Question: I have examples. :)
The first, on Facebook: it's a triangle with drop-down menu . So, if I'll place cursor outside this menu, it will be hidden.
I made it (hide block 'onmouseover'), but when I'm placing cursor on child elements, 'mouseover' event triggers.
The second, vk.com boxes. If I'll click outside this box, it's will be hidden (if all inputs are empty).

I'm doing wrong:
'''
<div id="box_layer" onclick="this.style.display='none';">
<div id="box">Boxboxbox</div>
</div>
'''
For 1st, I've googled 'event.cancelBubble=true' (also 'e.stopPropagation()'), but I don't know, how to use it (because, how I'm doing it, it doesn't work).
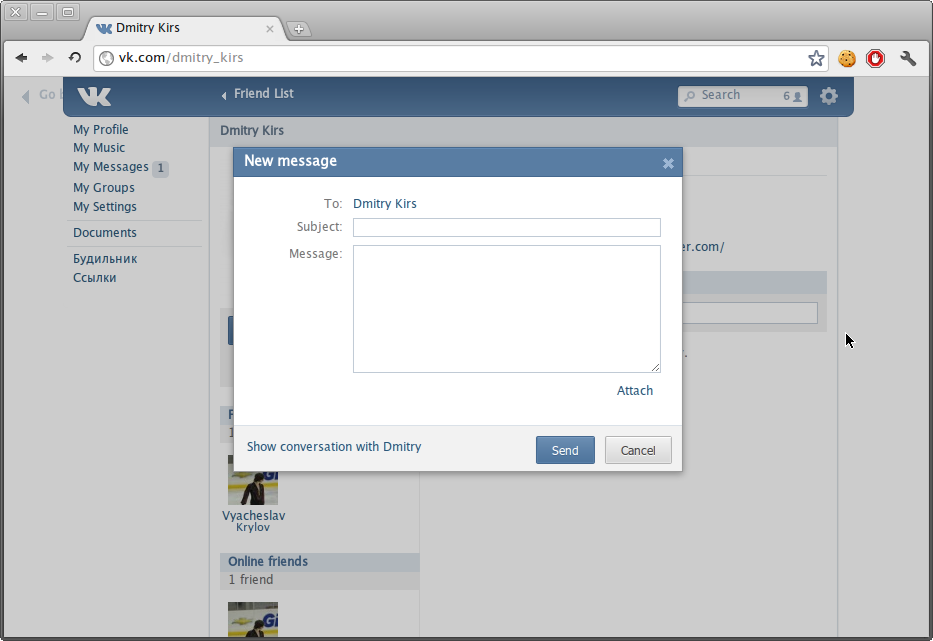
Answer: For boxes I've made a class, close function of it:
'''
close: function(e,$type,$parameters) { //e is the event
var el=e.target||e.srcElement;
if (el.id=='box_wrap' || el.id=='box_layer' || el.id=='closebox_button') {
box.chooseLayer($type).getElementsByTagName('div')[0].innerHTML=null;
box.closeLayer($type);
}
}
'''